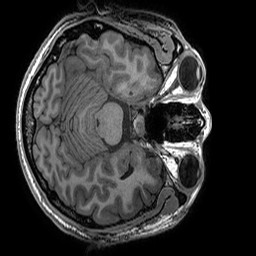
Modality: T1w
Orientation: axial
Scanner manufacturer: ge
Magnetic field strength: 3 T
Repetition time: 0.008156 s
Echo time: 0.00318 s